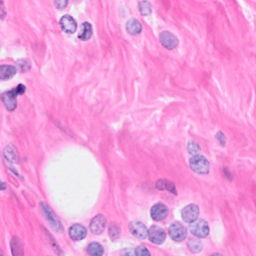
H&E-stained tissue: Breast